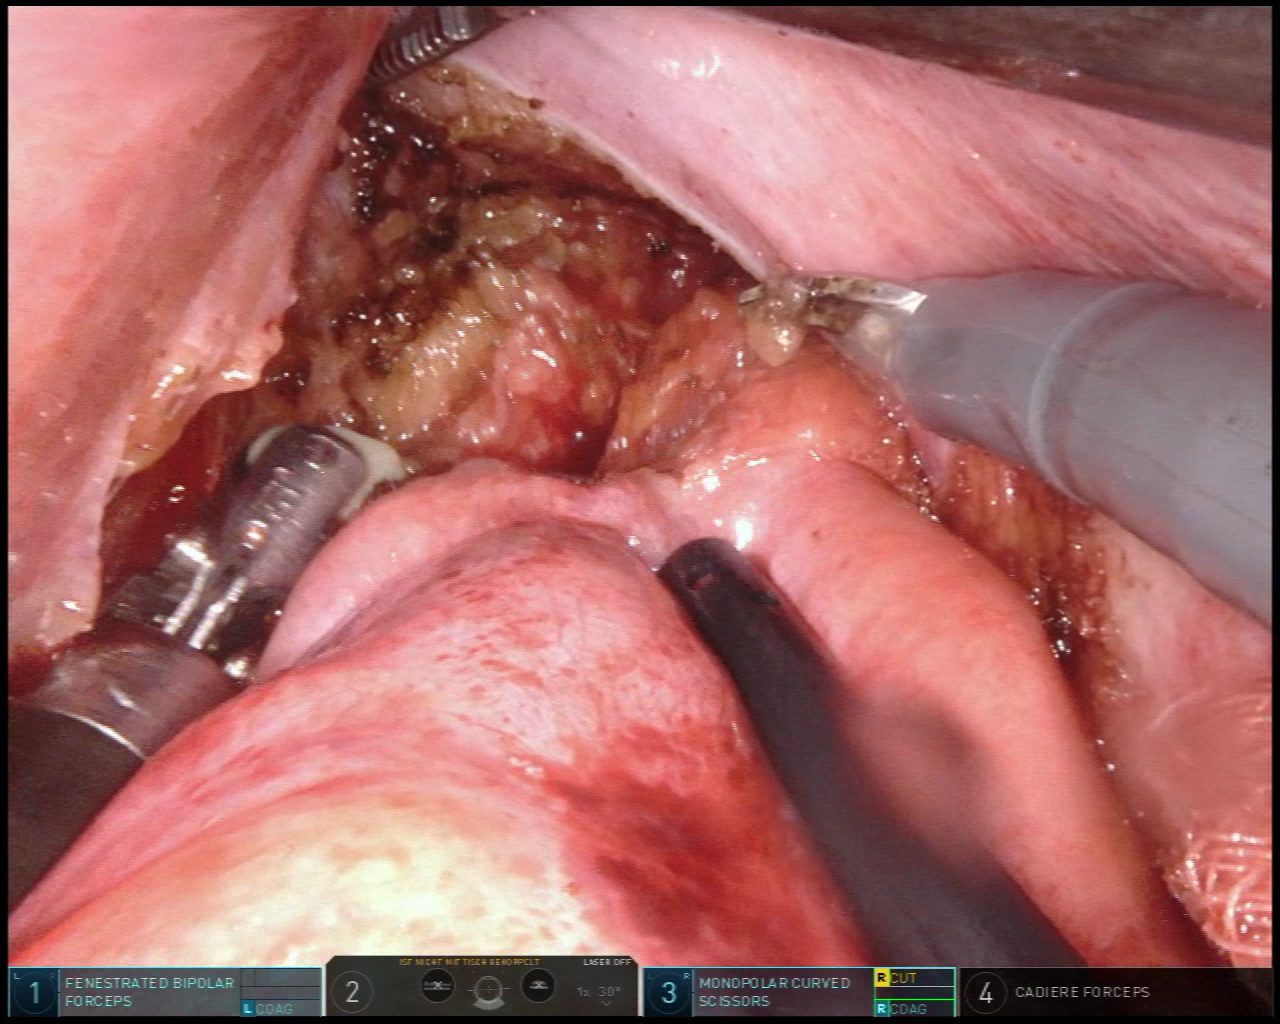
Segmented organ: vesicular_glands
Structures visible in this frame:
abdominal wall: no
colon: no
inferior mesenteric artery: no
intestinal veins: no
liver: no
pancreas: no
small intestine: no
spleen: no
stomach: no
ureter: no
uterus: no
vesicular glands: yes